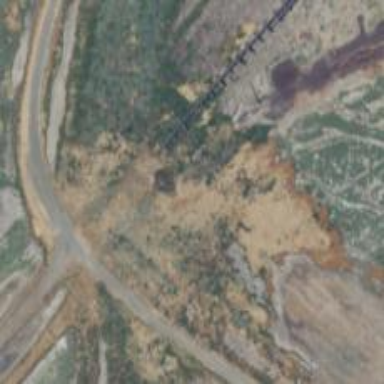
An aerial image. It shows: Abandoned railway viaduct.